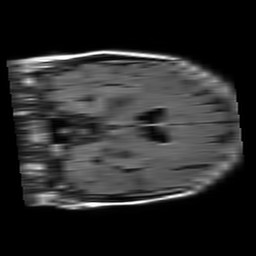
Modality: FLAIR
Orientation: coronal
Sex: female
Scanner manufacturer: philips
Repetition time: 11 s
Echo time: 0.125 s